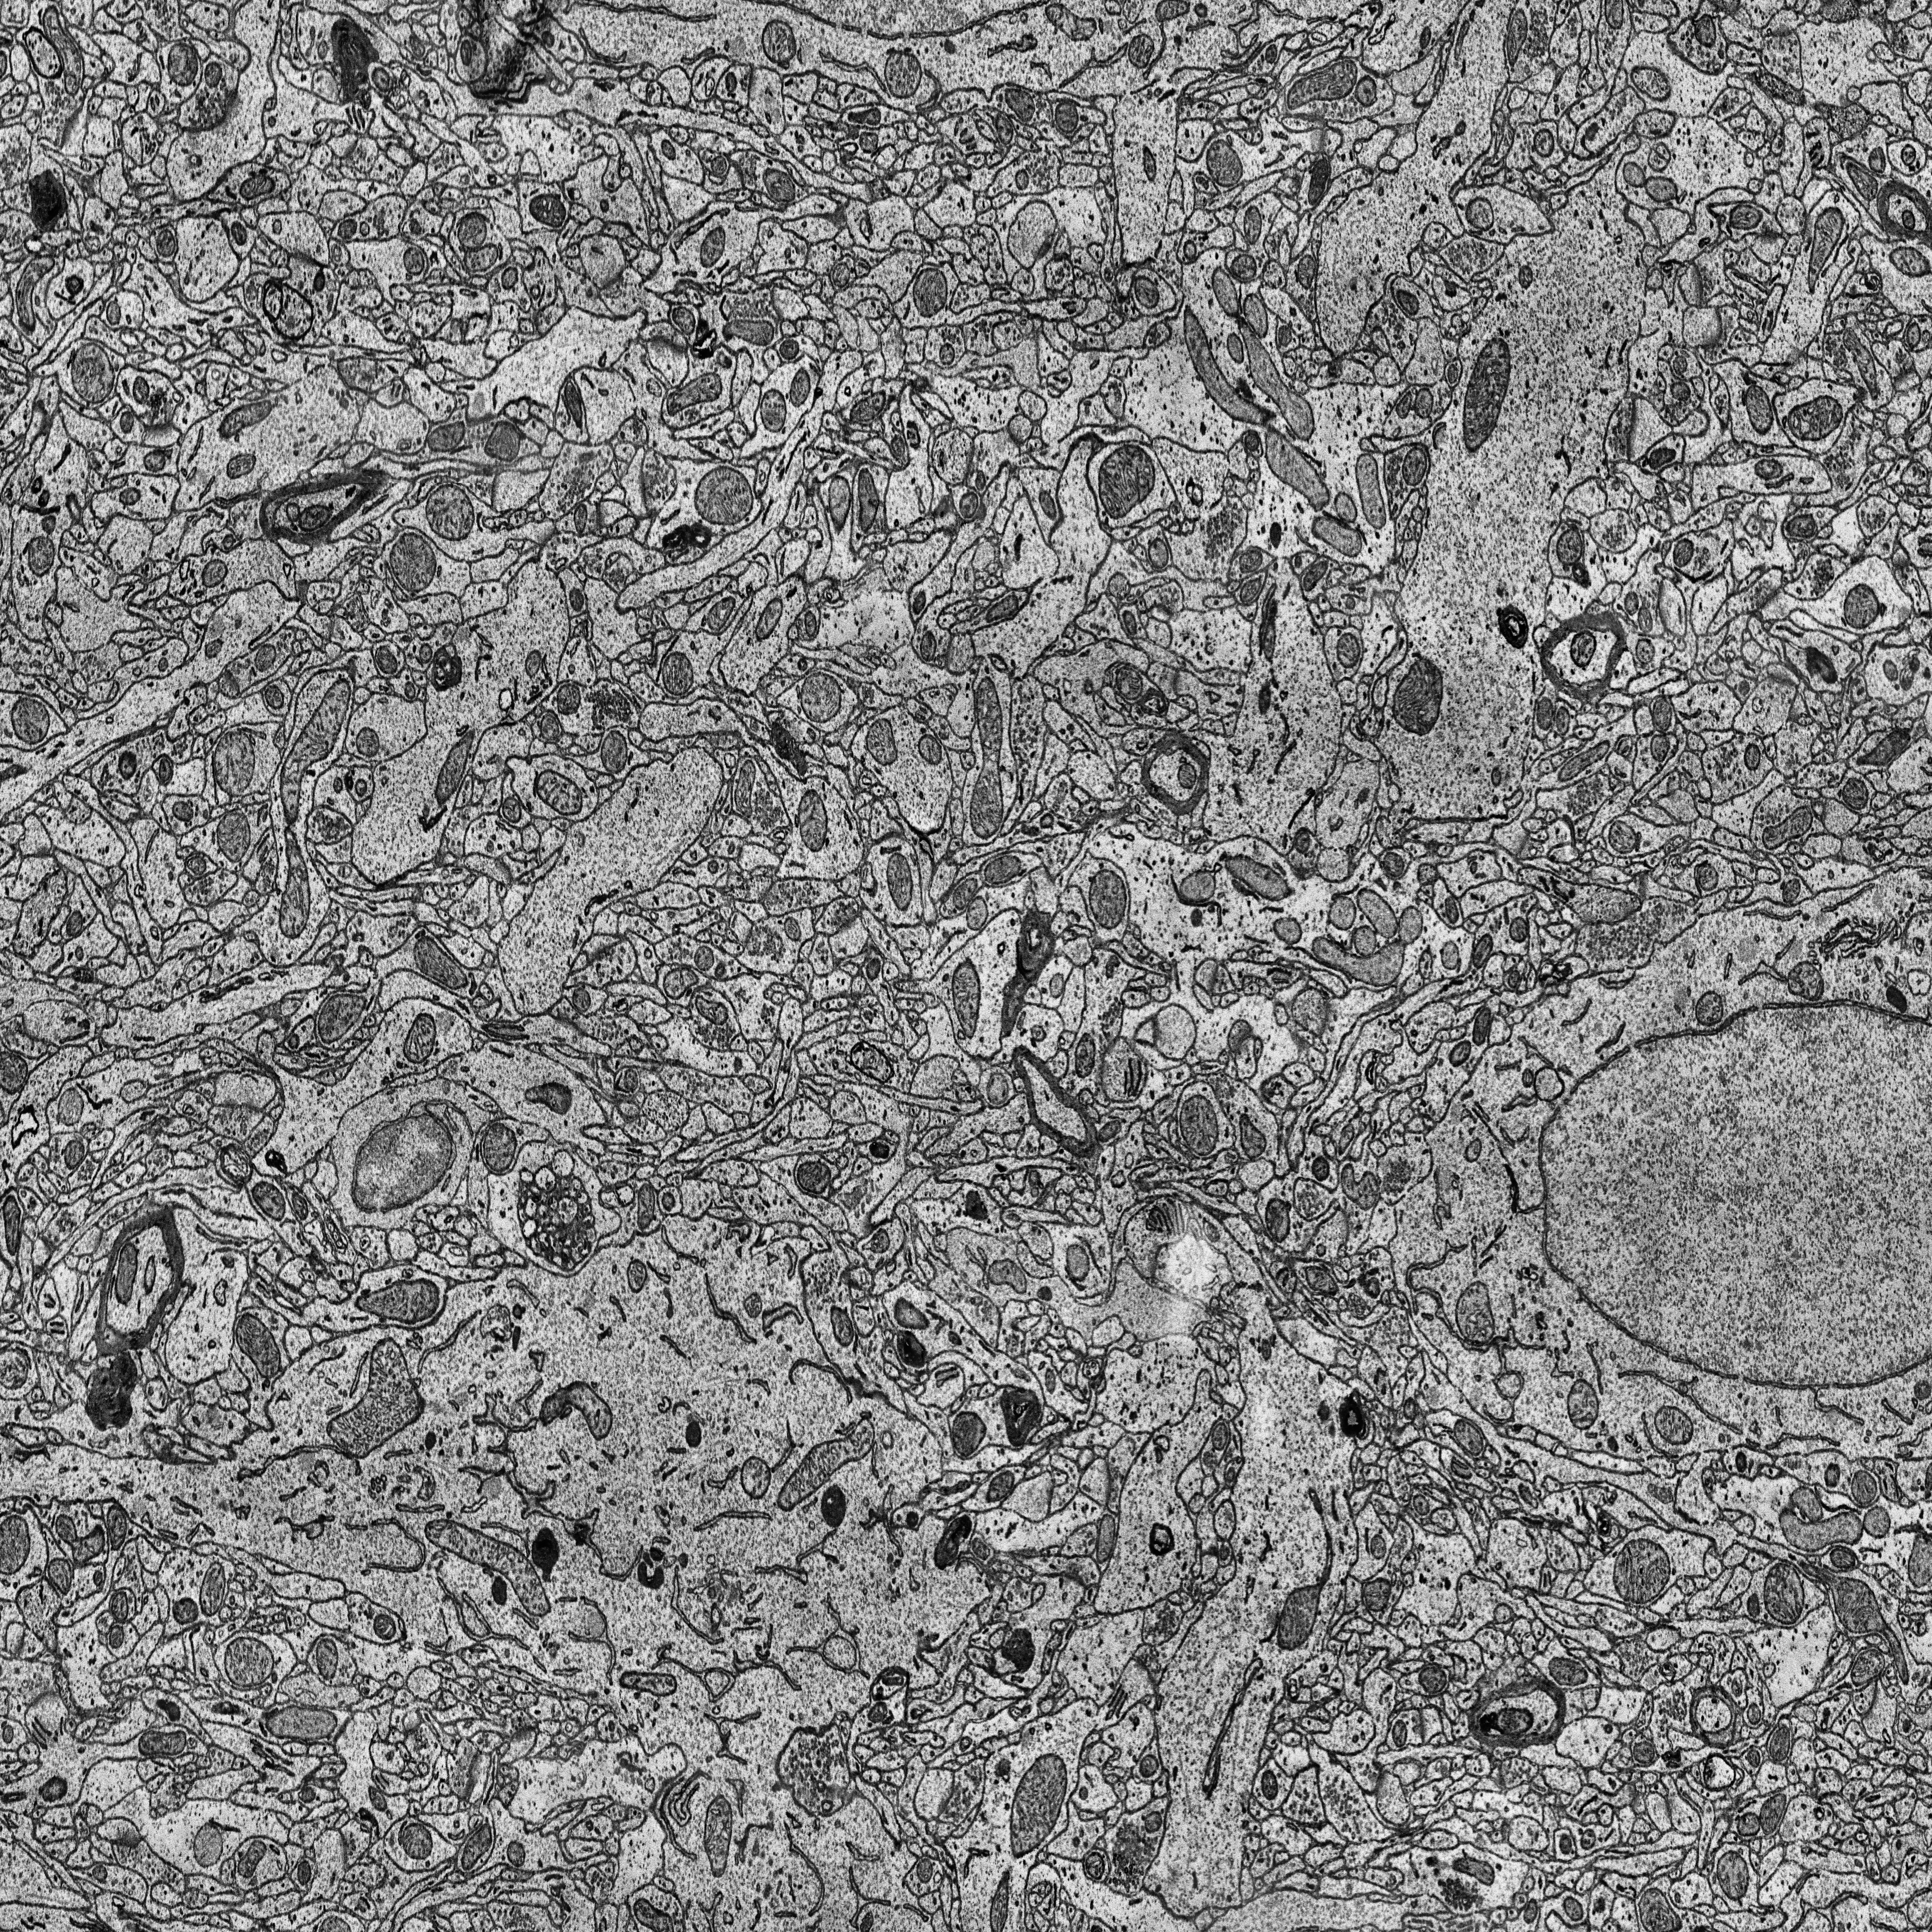
Electron microscopy slice of rat cortex tissue
Slice depth (z): 177
Mitochondria instances in slice: 399